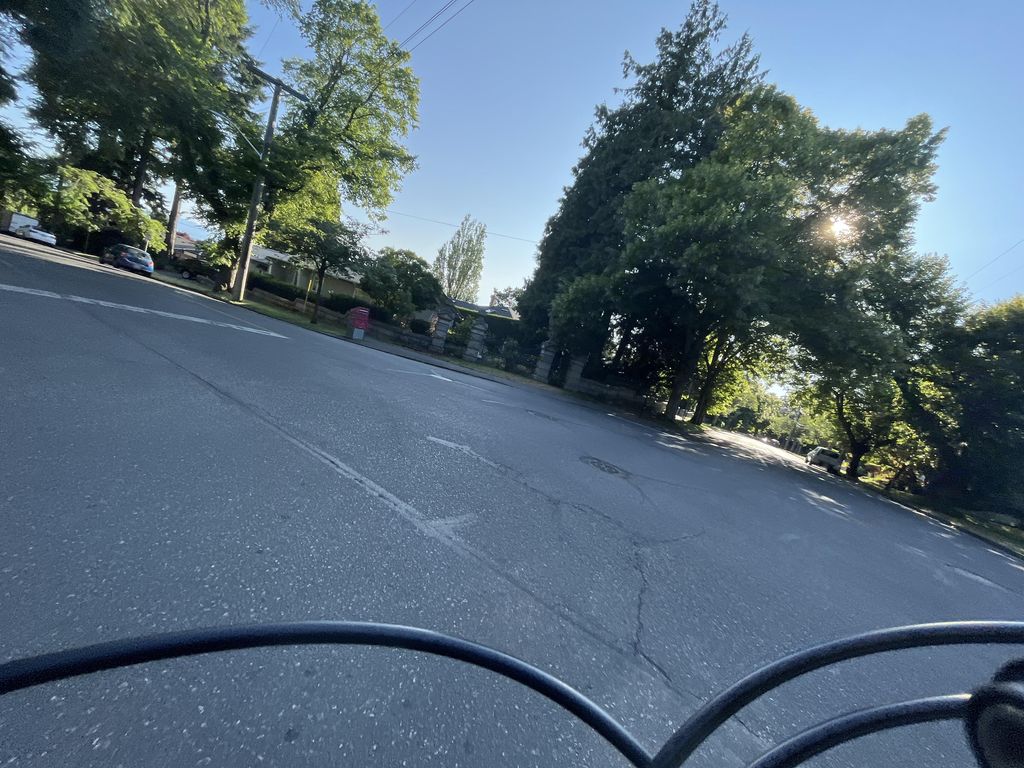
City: victoria